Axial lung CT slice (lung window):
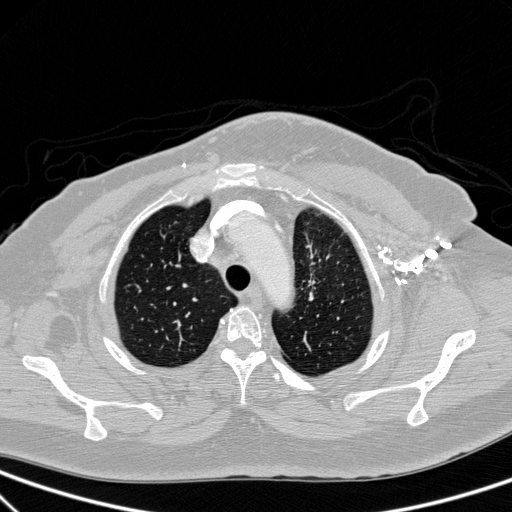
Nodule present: no